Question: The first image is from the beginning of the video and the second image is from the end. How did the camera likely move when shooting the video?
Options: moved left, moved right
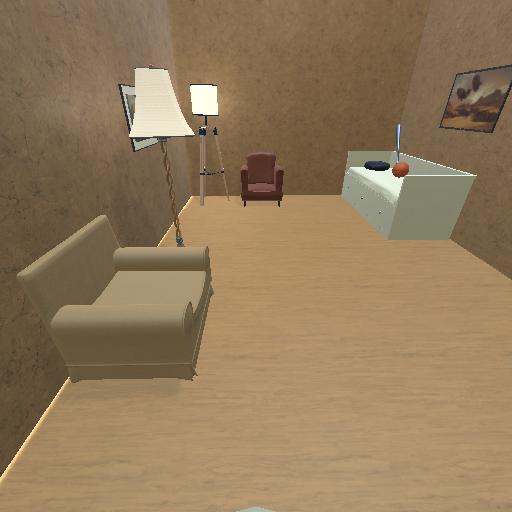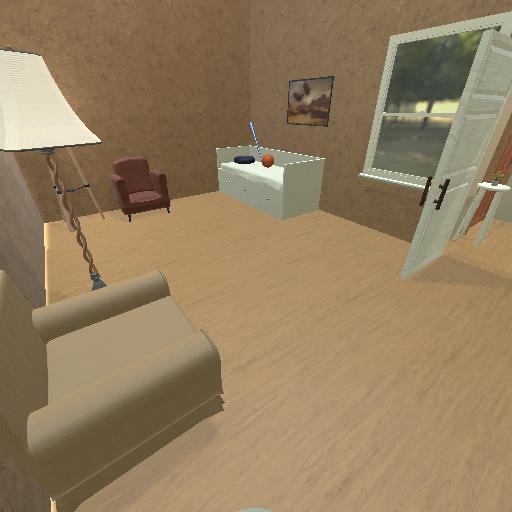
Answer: moved left